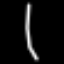
Label: squiggle